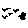
Label: bird